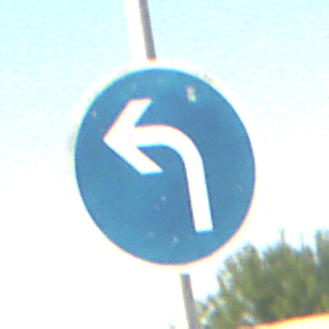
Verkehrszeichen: VorgeschriebeneFahrtrichtungLinks
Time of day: SunriseSunset
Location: Outdoor (Beach)
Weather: Clear
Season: NotSpecified
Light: Natural